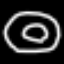
Label: donut